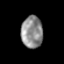
Tissue: prostate
Cell type: Fibroblasts
Senescence score: 0.7836
Nuclear area (px): 674
Mean DAPI intensity: 141.458